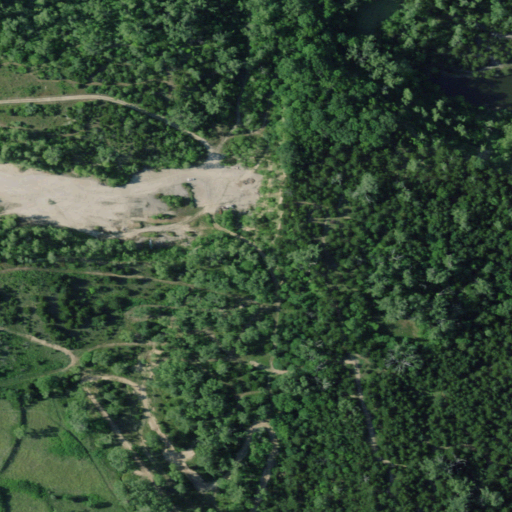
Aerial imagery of cliff(s) in Nebraska named Queen Hill containing deciduous forest, pasture, grassland, evergreen forest, barren land, open development, open water, low intensity development, woody wetlands, and mixed forest